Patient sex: F
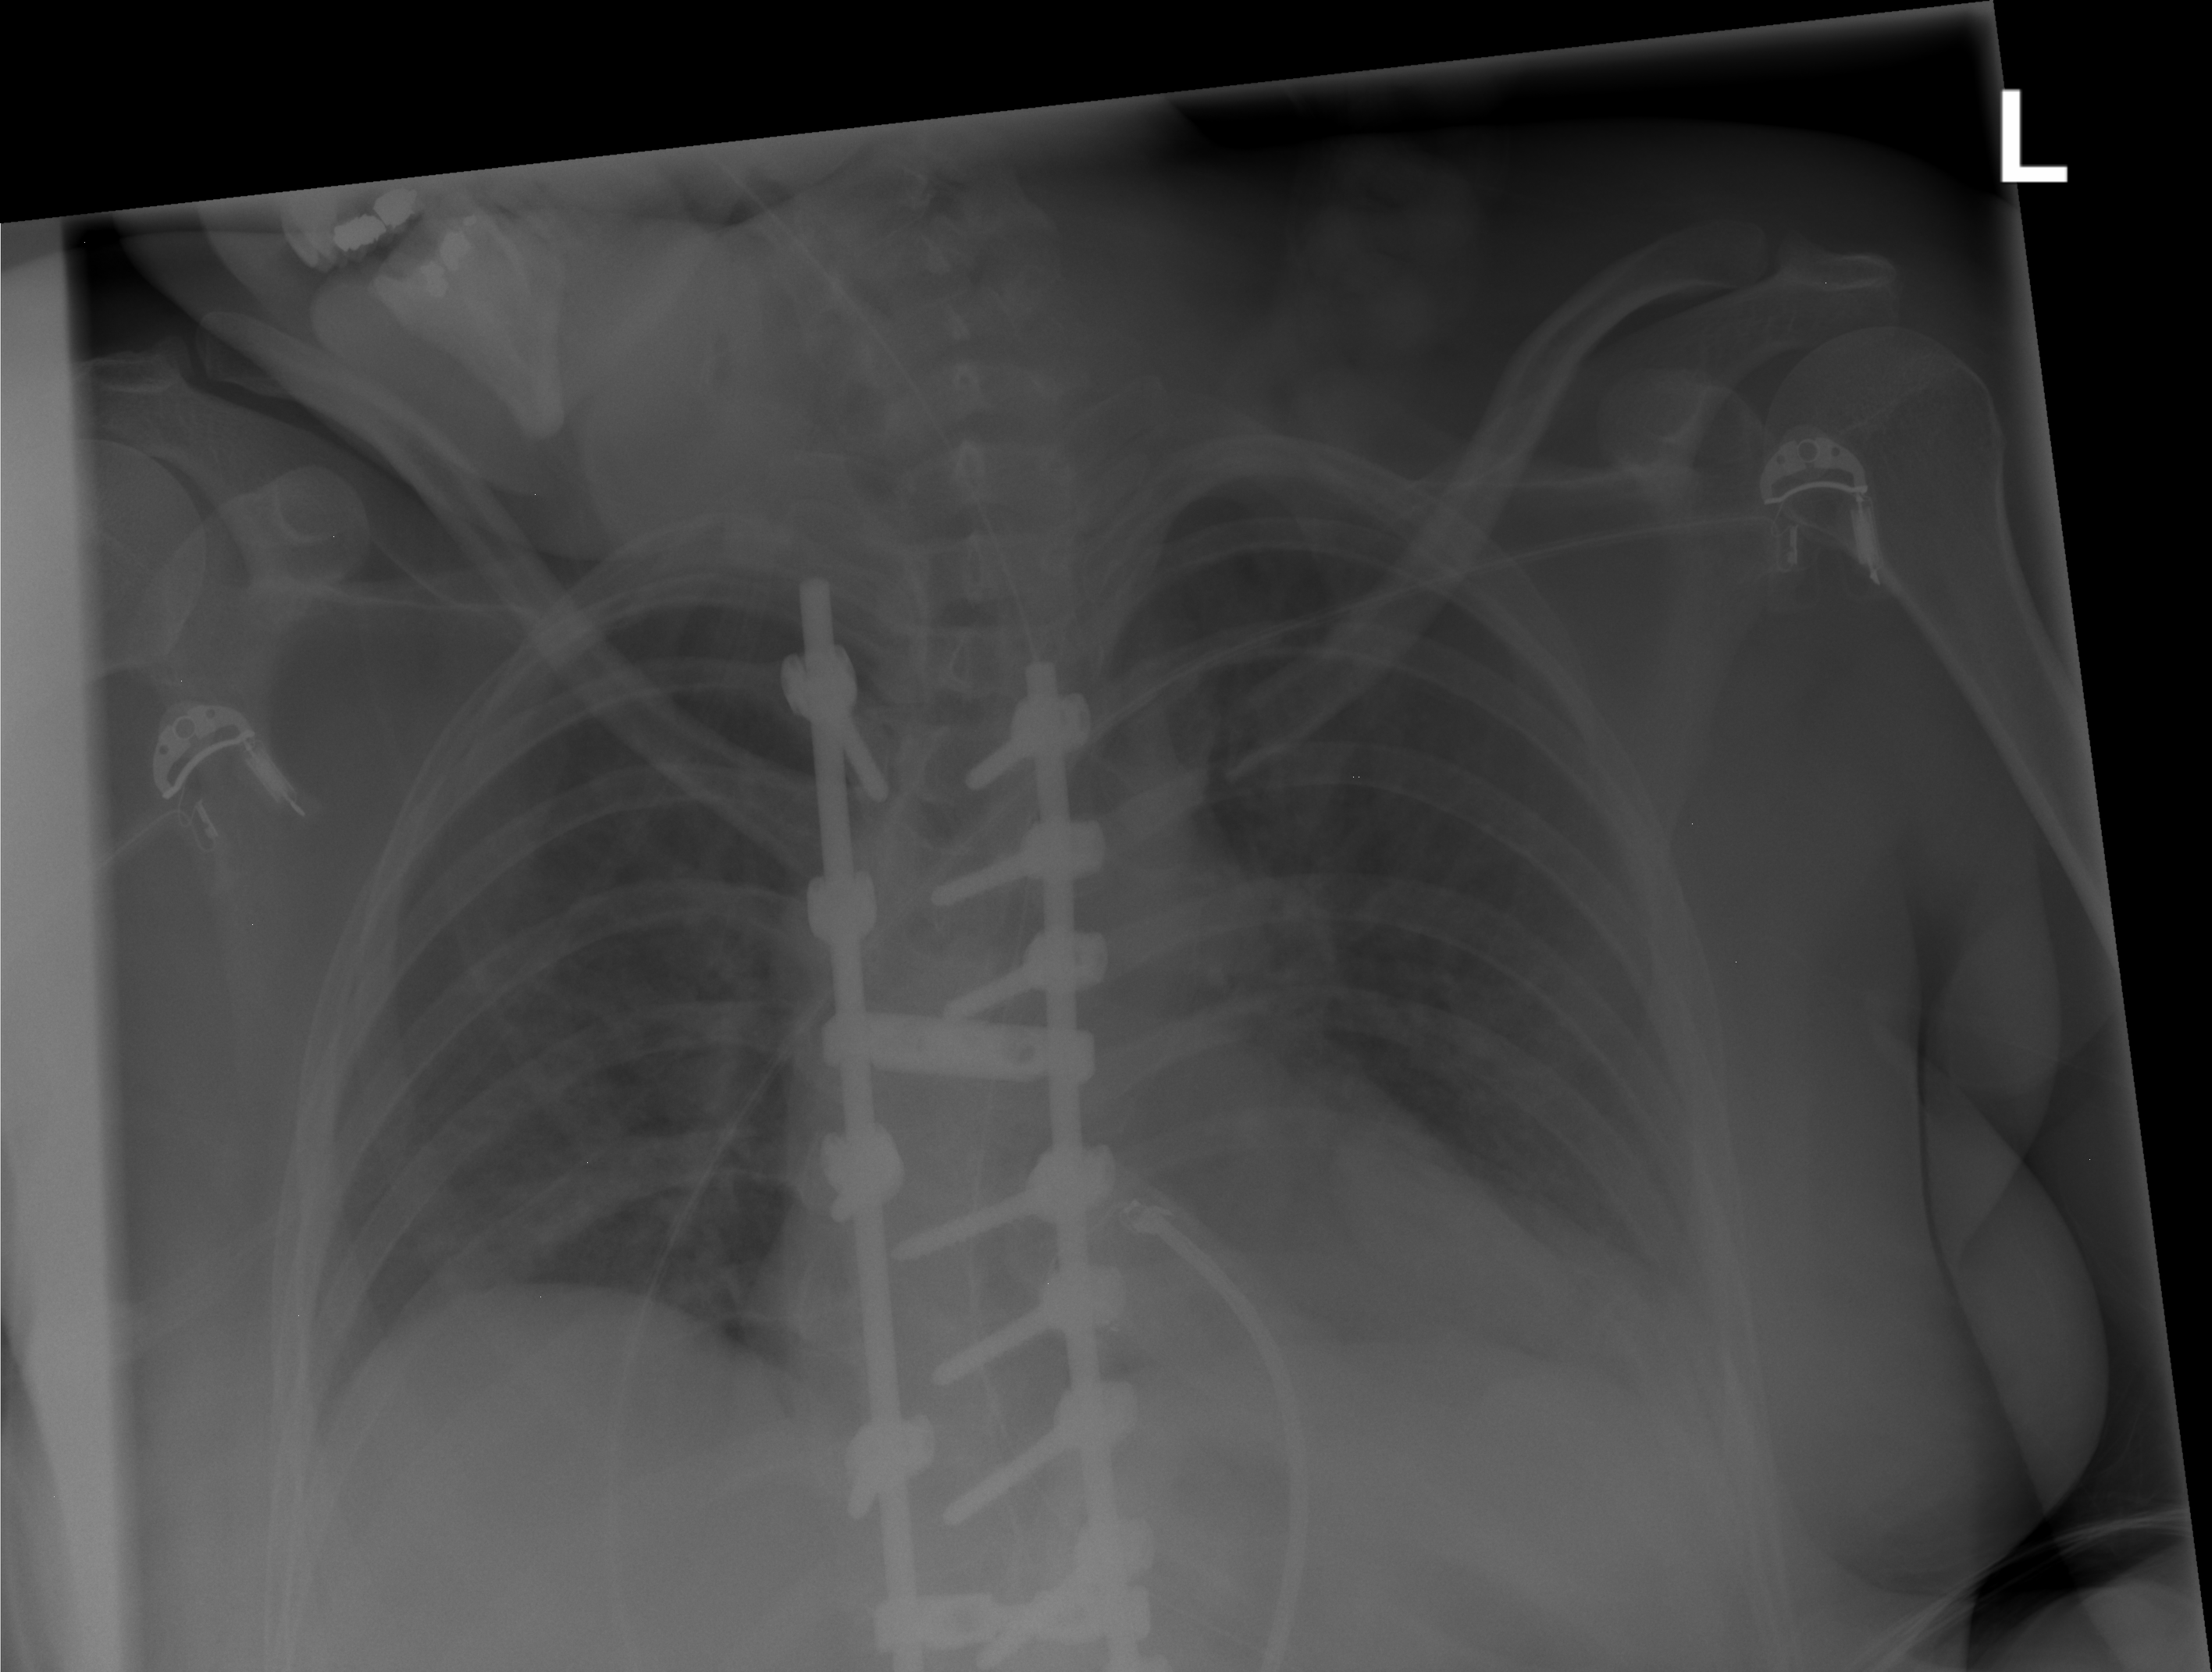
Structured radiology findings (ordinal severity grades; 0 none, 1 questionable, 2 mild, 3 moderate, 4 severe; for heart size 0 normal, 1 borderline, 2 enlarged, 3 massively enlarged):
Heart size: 2
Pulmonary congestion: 1
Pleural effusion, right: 0
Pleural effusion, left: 1
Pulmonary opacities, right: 0
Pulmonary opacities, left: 0
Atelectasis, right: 2
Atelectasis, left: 2